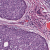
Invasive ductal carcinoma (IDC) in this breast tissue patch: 0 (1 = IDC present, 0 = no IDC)